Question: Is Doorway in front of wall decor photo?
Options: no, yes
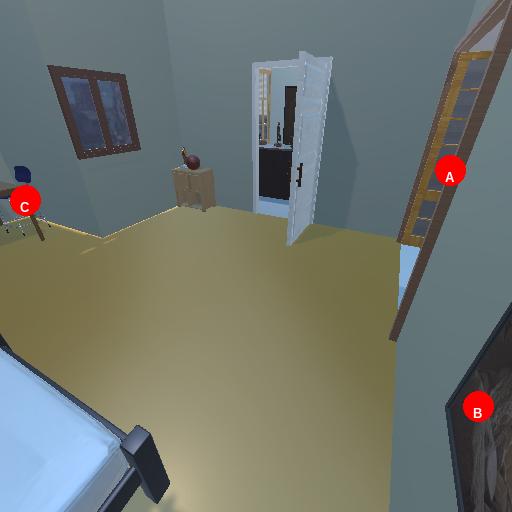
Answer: no